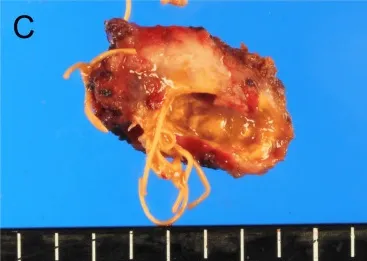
Resected specimens and pathological examinations. The gross observation of segment V lesion's divided surface shows silken threads originating from the initial hepatectomy (C).
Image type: pathology (h&e)